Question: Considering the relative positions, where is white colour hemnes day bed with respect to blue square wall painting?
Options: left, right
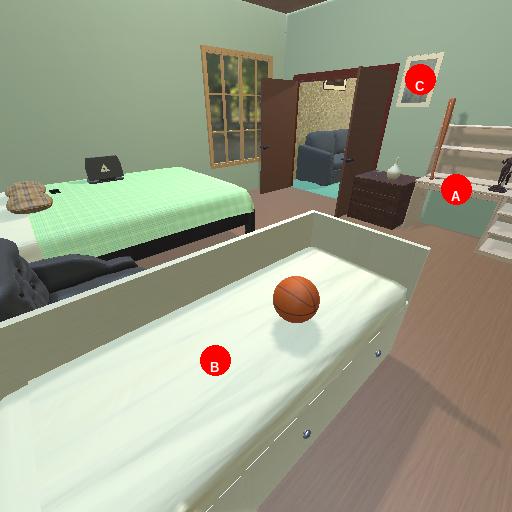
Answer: left